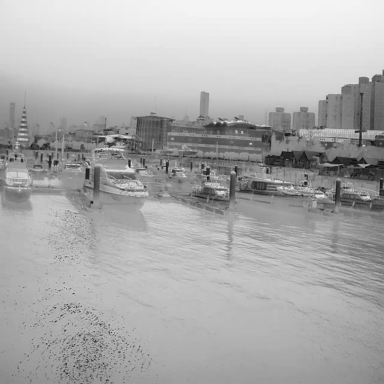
There are seven canoes in the infrared image.